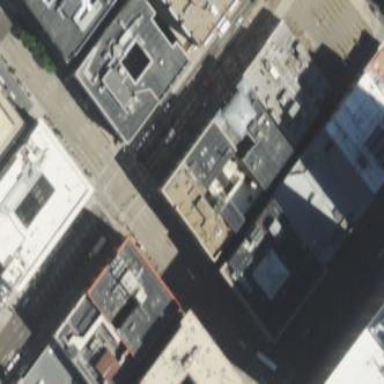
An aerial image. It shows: Commercial building.